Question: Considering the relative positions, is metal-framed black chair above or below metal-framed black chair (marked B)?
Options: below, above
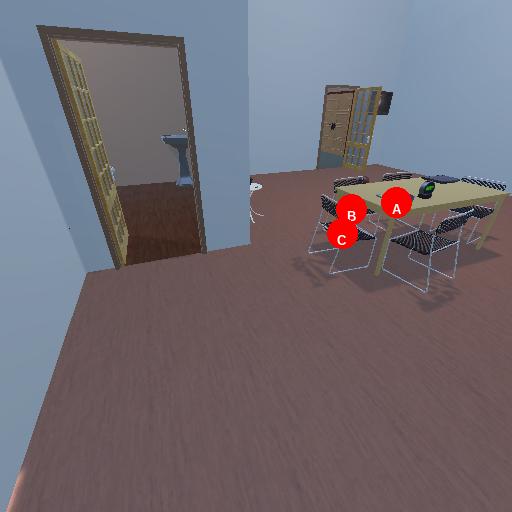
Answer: below